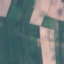
Land use / land cover class: AnnualCrop